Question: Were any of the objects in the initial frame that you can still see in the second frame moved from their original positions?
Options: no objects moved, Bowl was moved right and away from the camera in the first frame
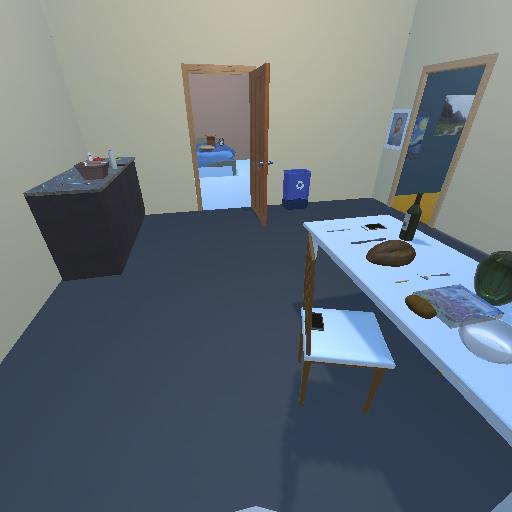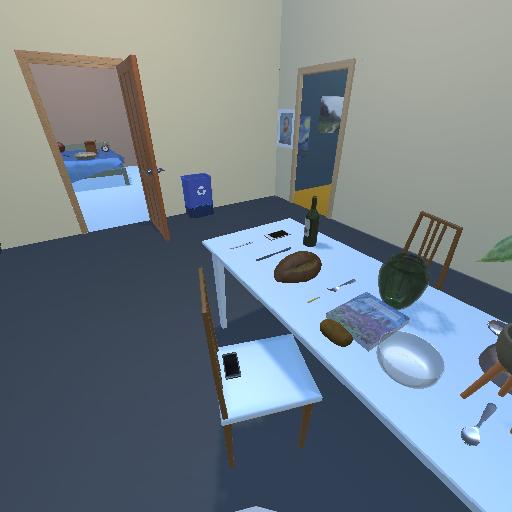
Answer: no objects moved